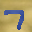
Label: 7